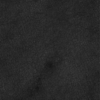
Label: not_dusty